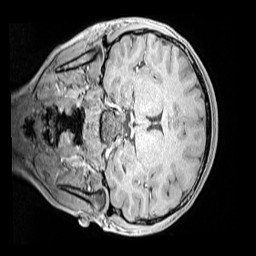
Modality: MP2RAGE
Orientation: coronal
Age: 13
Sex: female
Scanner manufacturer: siemens
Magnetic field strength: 3 T
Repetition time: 4 s
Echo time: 0.00299 s